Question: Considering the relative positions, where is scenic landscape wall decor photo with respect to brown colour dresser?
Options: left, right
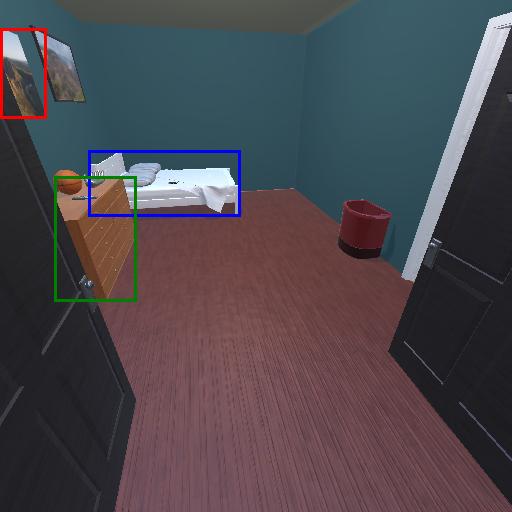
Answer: left